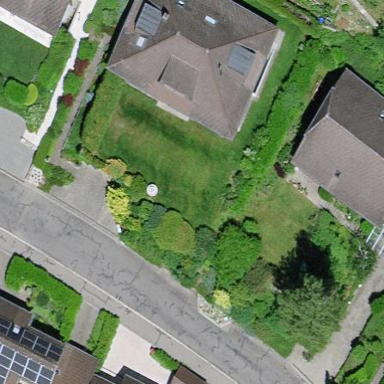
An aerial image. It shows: Residential building.